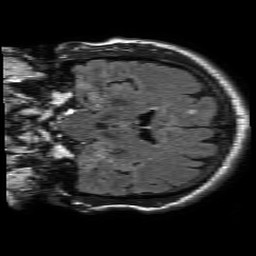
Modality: FLAIR
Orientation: coronal
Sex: male
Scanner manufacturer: philips
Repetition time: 11 s
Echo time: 0.125 s